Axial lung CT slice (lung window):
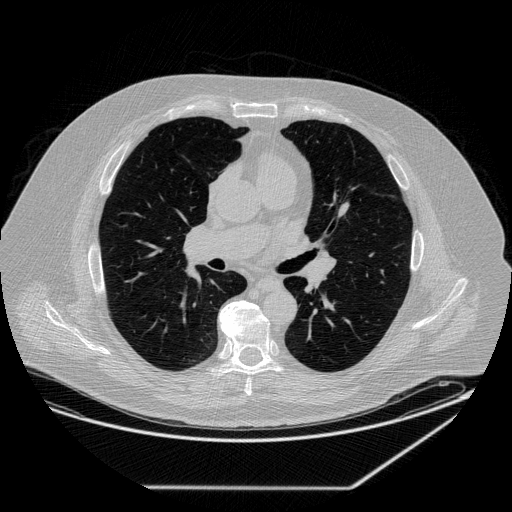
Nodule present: no